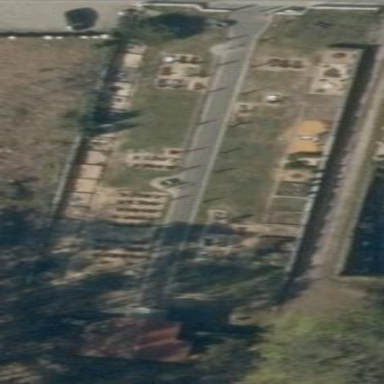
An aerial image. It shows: Cemetery.